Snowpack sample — Loveland Pass, Silver Plume, Colorado, USA (2/11/26, 12:00 PM MST)
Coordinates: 39.663, -105.886
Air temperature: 35 °F
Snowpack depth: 82 cm
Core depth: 40 cm
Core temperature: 23 °F
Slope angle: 13°, slope face: 12°
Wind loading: high
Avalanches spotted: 1
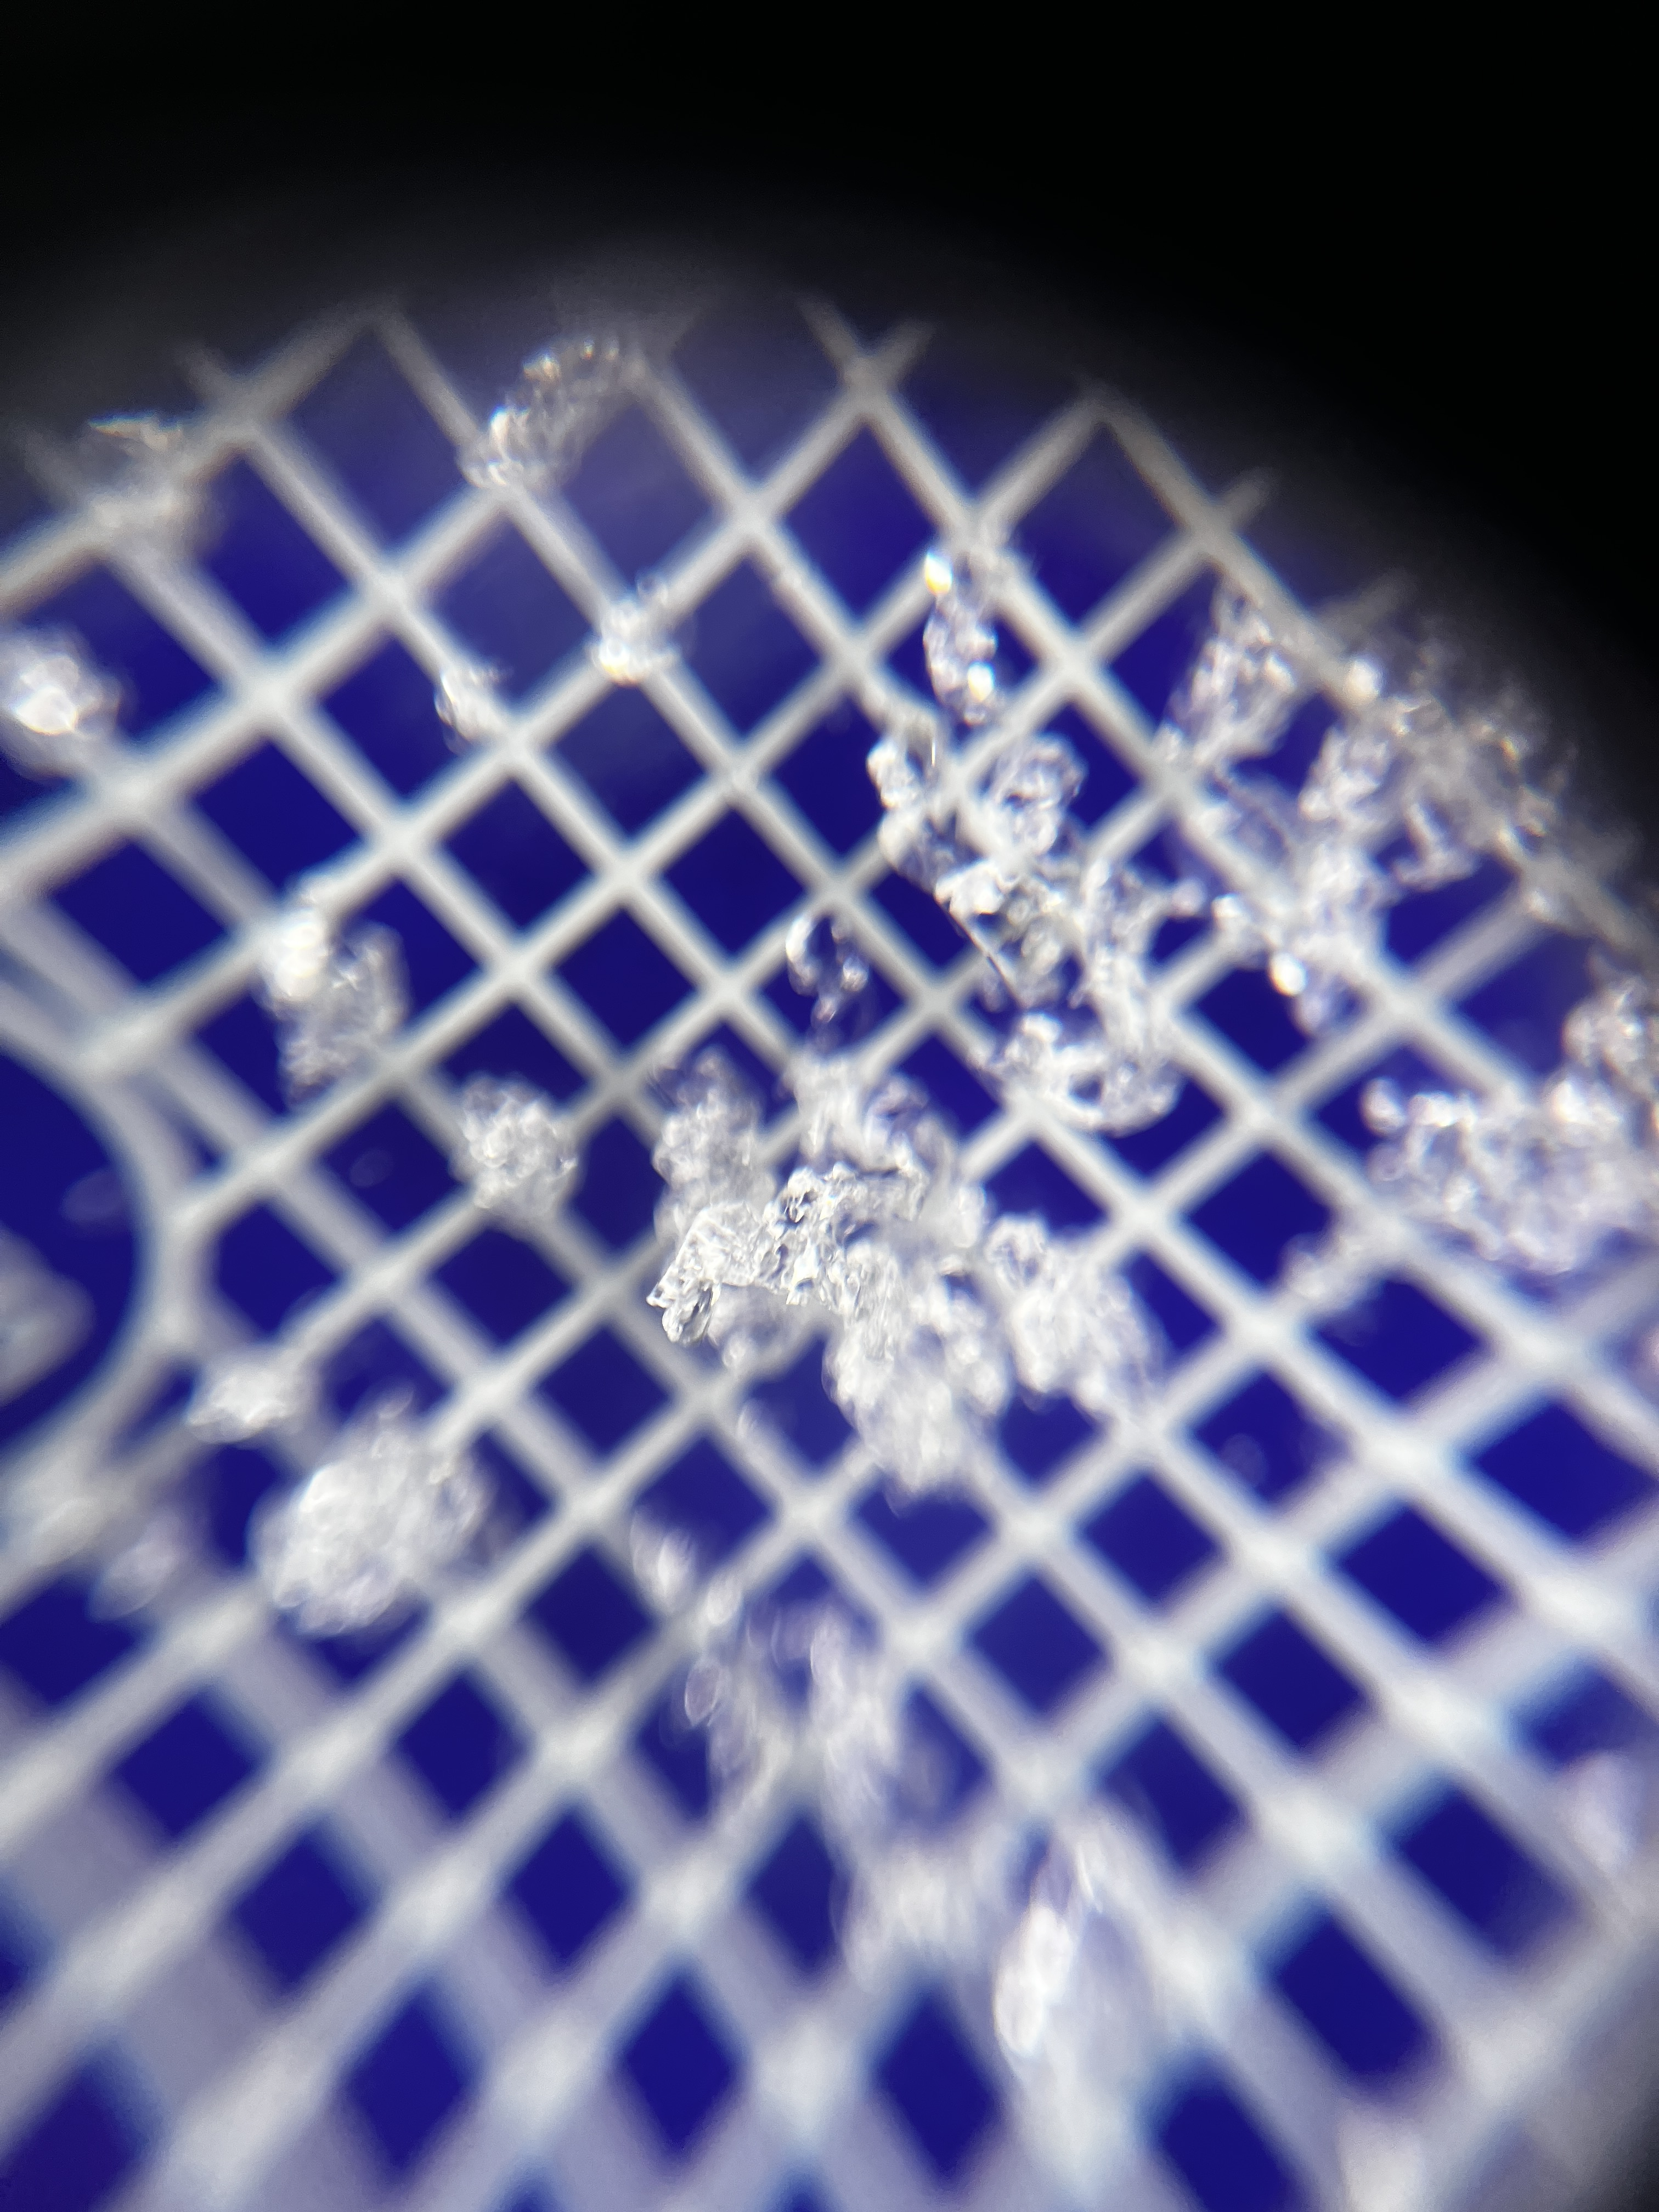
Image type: magnified_profile
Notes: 1 small avalanche spotted on the north side of the bowl, lots of wind loading